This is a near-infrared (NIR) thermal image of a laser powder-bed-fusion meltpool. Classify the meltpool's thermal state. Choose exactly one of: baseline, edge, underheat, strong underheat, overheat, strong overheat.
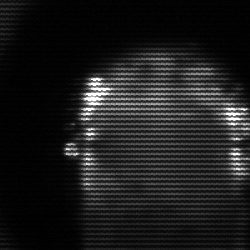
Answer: baseline